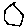
Label: hexagon